Interaction volume radius: 10 \u00c5
Interaction volume height: 10 \u00c5
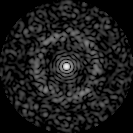
Disorder parameter: 0.8283